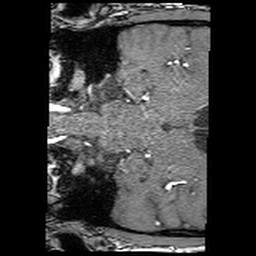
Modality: angio
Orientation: coronal
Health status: ill
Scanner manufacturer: siemens
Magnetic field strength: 3 T
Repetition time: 0.022 s
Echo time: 0.0036 s